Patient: sex M, age 44
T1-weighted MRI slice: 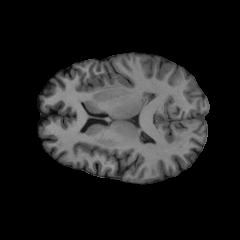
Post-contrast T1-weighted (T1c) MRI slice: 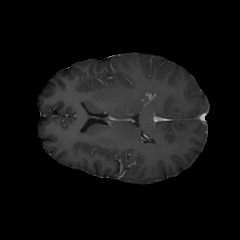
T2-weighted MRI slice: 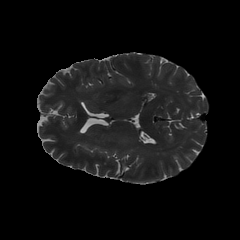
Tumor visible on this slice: no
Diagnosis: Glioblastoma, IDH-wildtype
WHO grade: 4